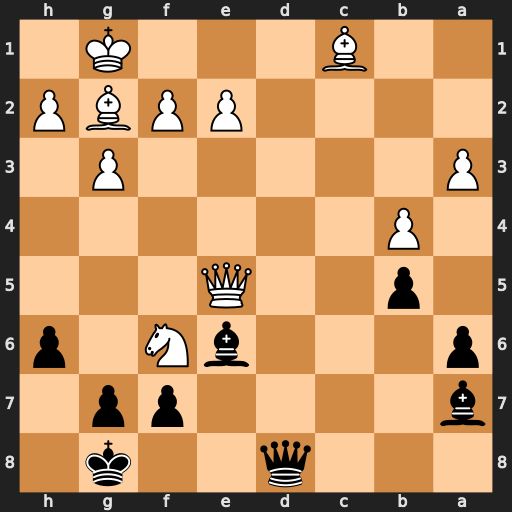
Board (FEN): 3q2k1/b4pp1/p3bN1p/1p2Q3/1P6/P5P1/4PPBP/2B3K1
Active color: b
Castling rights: -
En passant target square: -
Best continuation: gxf6 Qa1 Qd1+ Bf1 Bd4 Bb2 Qxa1 Bxa1 Bxa1